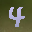
Label: 4